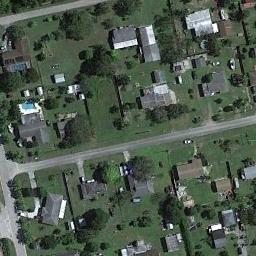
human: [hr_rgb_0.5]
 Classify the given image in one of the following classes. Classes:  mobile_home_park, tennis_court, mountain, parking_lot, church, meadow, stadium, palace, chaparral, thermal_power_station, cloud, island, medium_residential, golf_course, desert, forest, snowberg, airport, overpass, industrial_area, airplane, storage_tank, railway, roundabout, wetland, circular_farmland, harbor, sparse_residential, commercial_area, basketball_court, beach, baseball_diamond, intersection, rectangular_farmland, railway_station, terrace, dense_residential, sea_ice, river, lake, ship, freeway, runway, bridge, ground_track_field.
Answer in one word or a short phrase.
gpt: medium_residential